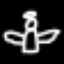
Label: angel